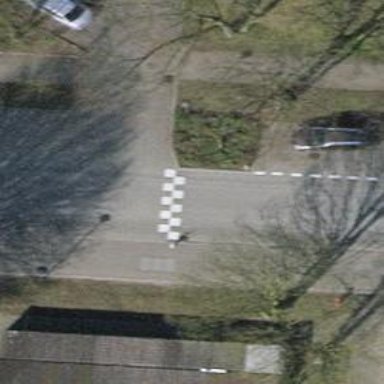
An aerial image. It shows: Traffic calming table.